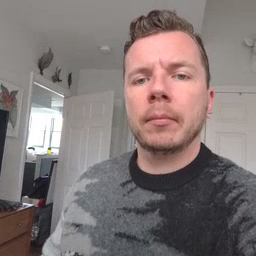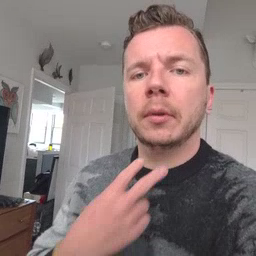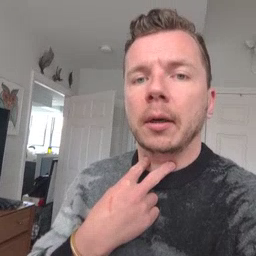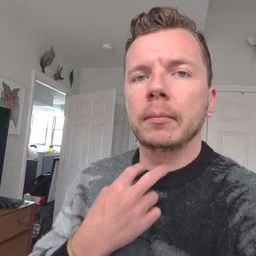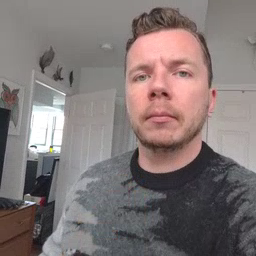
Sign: stuck